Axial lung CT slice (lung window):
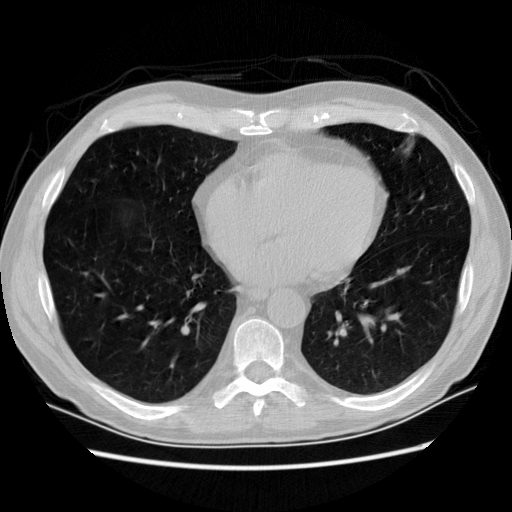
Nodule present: no